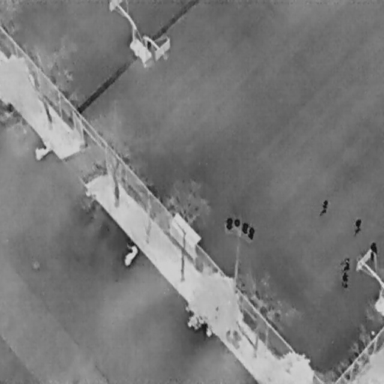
There are seven objects shown in the infrared image, including two Bicycles, and five People.